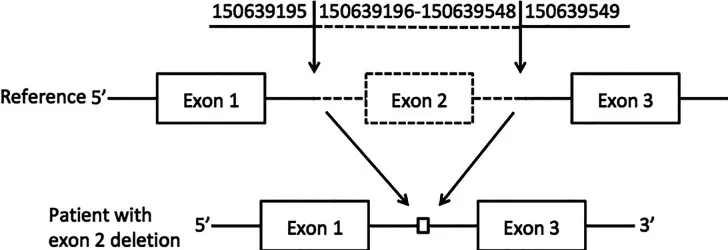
Exon 2 deletion in GM2A. A schematic representation of the deletion detected in the GM2A gene. The deleted region is represented by dotted lines, whereas the intact region is represented by solid lines. The downward arrows indicate the breakpoints of the deletion.
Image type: chart (chart)